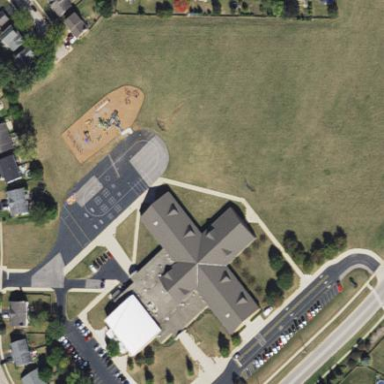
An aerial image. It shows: School facility within area designated for education.